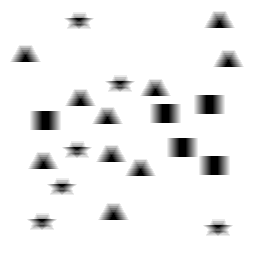
Squares: 5
Triangles: 10
Stars: 6
Total shapes: 21